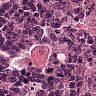
Metastatic tissue present: no